Question: I know how to convert a text to timestamp in postgreSQL using
'''
SELECT to_timestamp('05 Dec 2000', 'DD Mon YYYY')
'''
but how can I convert a text variable (inside a function) to timestamp??
In my table (table_ebscb_spa_log04) "time" is a character varying column, in which I have placed a formated date time (15-11-30 11:59:59.999 PM).
I have tried this function, in order to convert put the date time text into a variable (it always change) and convert it into timestamp...
'''
CREATE OR REPLACE FUNCTION timediff()
RETURNS trigger AS
$BODY$
DECLARE
timeascharvar character varying;
timeastistamp timestamp;
BEGIN
IF NEW.time_type = 'Lap' THEN
SELECT t.time FROM table_ebscb_spa_log04 t INTO timeascharvar;
SELECT to_timestamp('timeascharvar', 'yy-mm-dd HH24:MI:SS.MS') INTO timeastistamp;
END IF;
RETURN timeastistamp;
END
$BODY$
LANGUAGE plpgsql VOLATILE
COST 100;
ALTER FUNCTION timediff()
OWNER TO postgres;
'''
but whenever I run it in the table, it shows this ERROR message...

It seems that "to_timestamp" waits for a number to be the year, how can I get it to recognize the variable as if it were numbers?
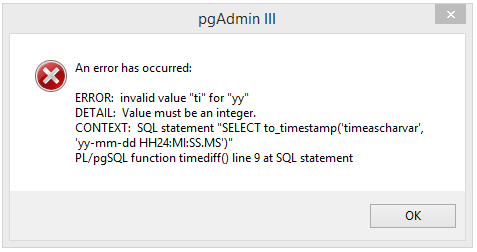
Answer: The first parameter to to_timestamp should be your var not a string containing the name of your var:
'''
to_timestamp(timeascharvar, 'yy-mm-dd HH24:MI:SS.MS')
'''